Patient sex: F
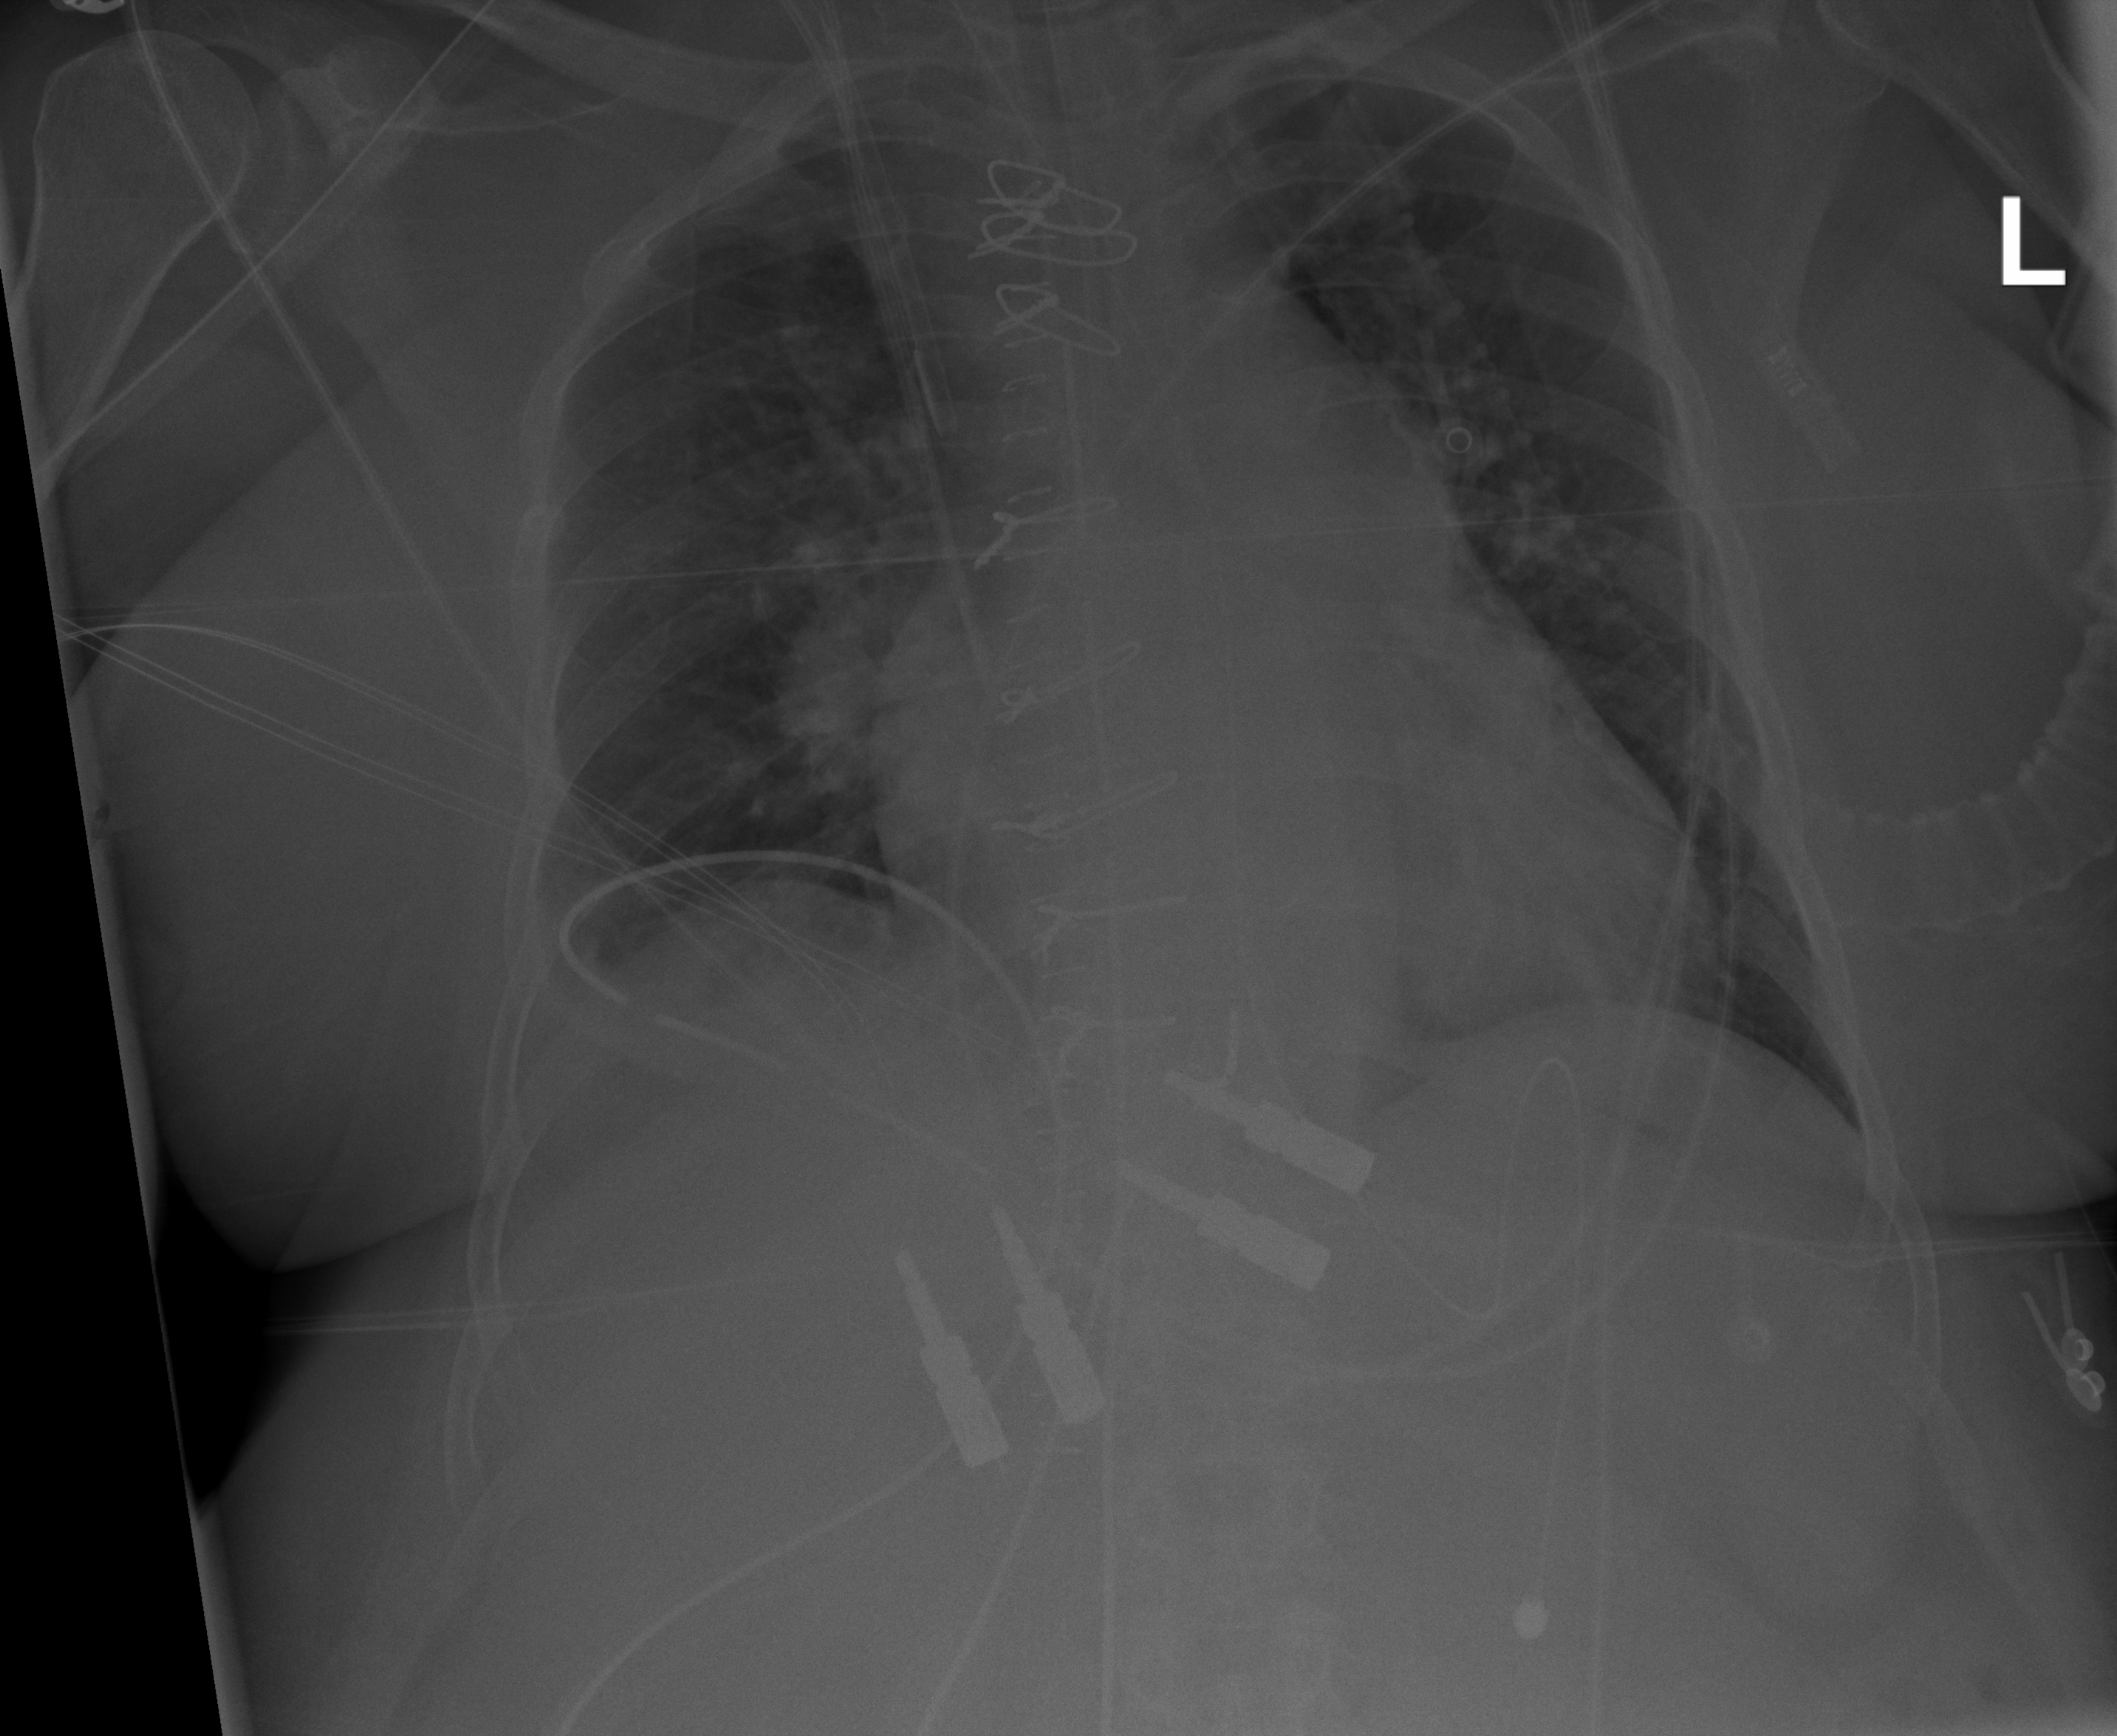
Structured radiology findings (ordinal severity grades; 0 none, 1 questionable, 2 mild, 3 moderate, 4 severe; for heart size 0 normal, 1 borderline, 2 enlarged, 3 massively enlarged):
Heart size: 2
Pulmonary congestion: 0
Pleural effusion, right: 0
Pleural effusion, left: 0
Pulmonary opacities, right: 0
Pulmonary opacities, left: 0
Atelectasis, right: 0
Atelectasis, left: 0